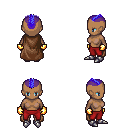
a pixel art fantasy rpg character, female body template, human, dark skin, brown cape, red pants, blue short mohawk hairstyle, gold gloves, metal boots, four views (front, back, left, right), 2x2 character sprite sheet, small pixel art, hard edges, no anti-aliasing